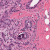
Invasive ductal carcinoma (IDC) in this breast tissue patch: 1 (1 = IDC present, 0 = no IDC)